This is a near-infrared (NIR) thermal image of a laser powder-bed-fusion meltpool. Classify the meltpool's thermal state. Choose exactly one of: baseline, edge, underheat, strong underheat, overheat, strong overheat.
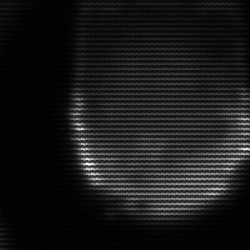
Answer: edge